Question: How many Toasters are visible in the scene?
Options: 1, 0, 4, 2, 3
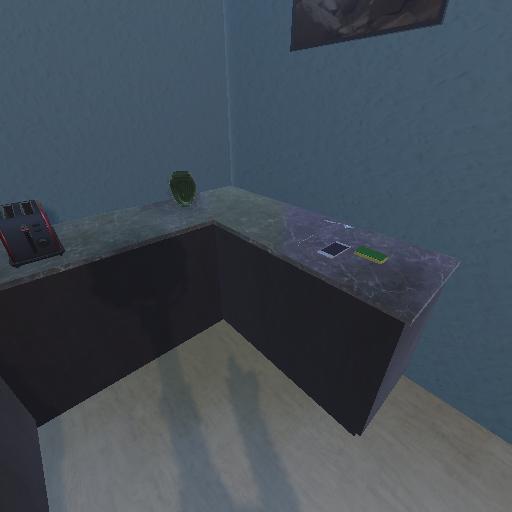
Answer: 1